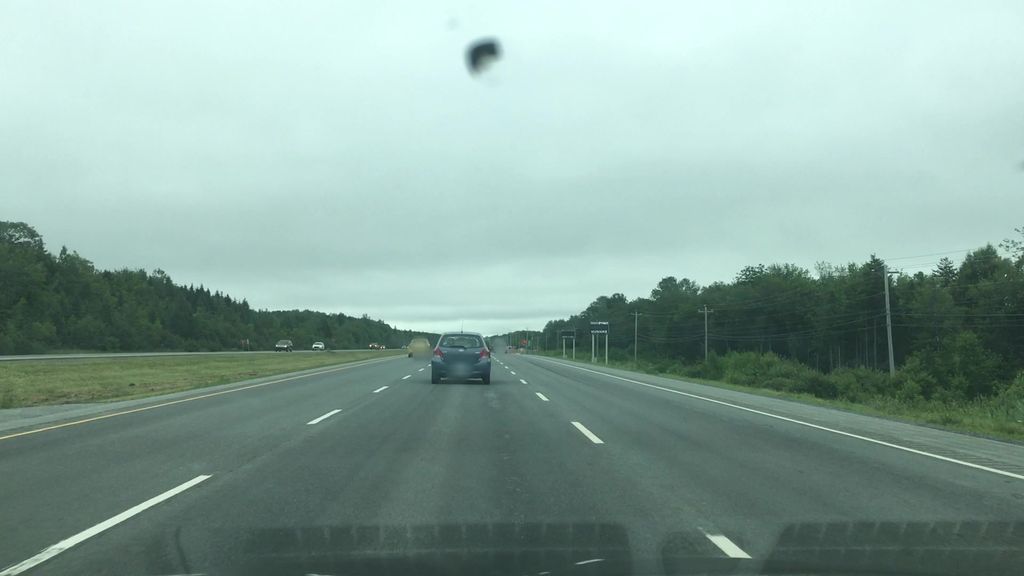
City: halifax